Interaction volume radius: 10 \u00c5
Interaction volume height: 50 \u00c5
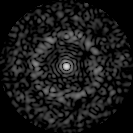
Disorder parameter: 0.8372